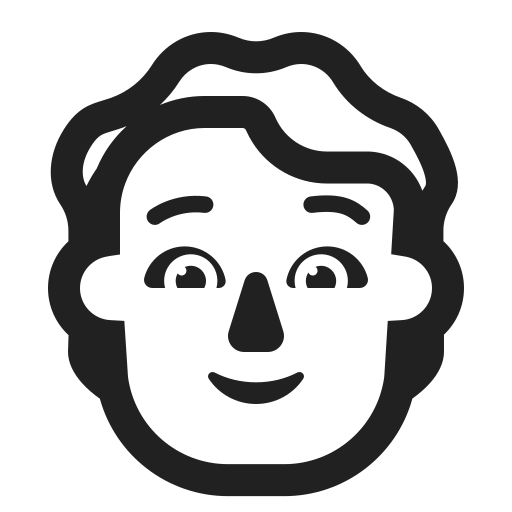
person white hair high contrast default